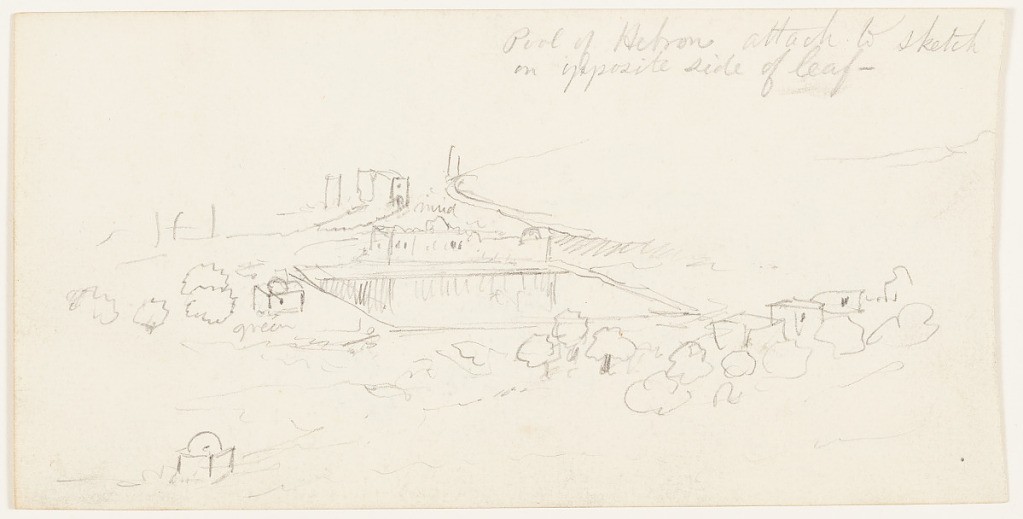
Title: Pool of Hebron, Palestine
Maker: Frederic Edwin Church, American, 1826–1900
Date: February 12-15, 1868
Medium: Graphite on white wove paper; verso: graphite
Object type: drawing
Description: Landscape sketch of a large, rectilinear pool in Hebron, Palestine. Some structures and trees are loosely rendered in the foreground, leading to a view of the pool at center middle distance. Two structures border the pool at left and center. Beyond, an unfinished road leads away from the scene.

Verso: Landscape sketch showing the second half of a panoramic view overlooking Hebron, Palestine. Numerous buildings, including a mosque with minarets, are visible throughout left portion of composition. Hills and slopes frame the scene in foreground at right. Rolling mountains backdrop the scene on theh horizon.